Field crop: maize
Growth stage: 2
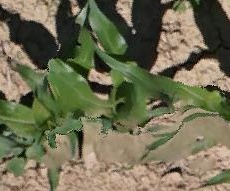
Species: maize